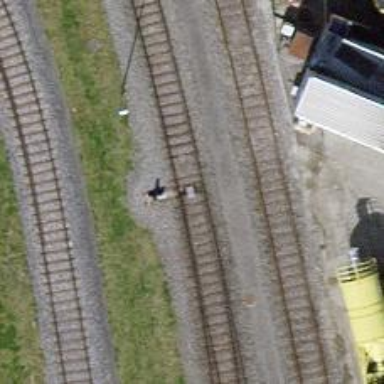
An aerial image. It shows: Single-track railway spur.